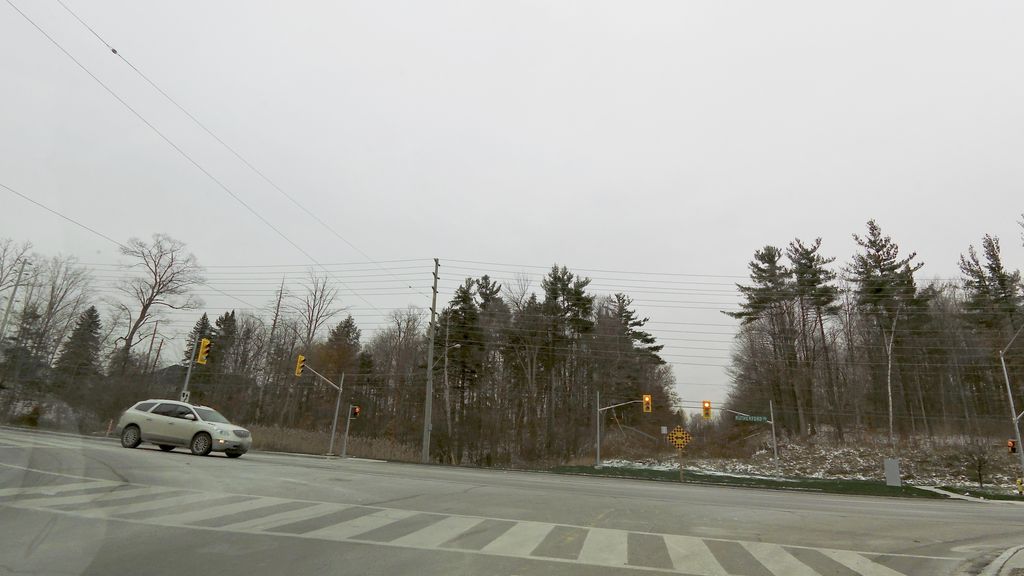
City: toronto